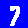
Digit: 7